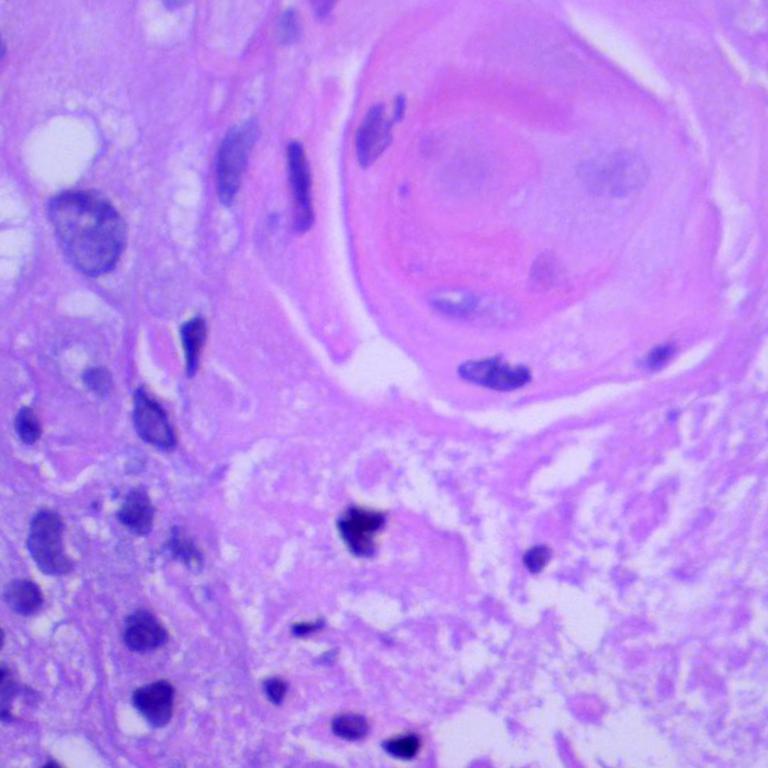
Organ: lung
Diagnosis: squamous carcinomas